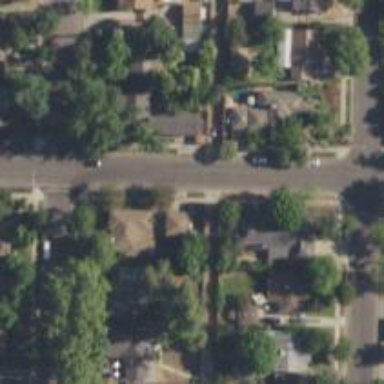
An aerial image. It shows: Alley classified as service road.